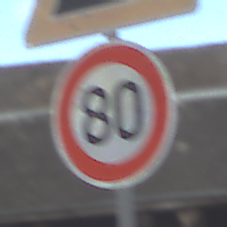
Verkehrszeichen: Geschwindigkeit80
Zusatzzeichen oben: Gefaelle10
Umgebung: Outdoor, Suburban
Tageszeit: MorningAfternoon
Wetter: PartlyCloudy
Licht: Natural
Jahreszeit: NotSpecified
Kontrast: LowContrast